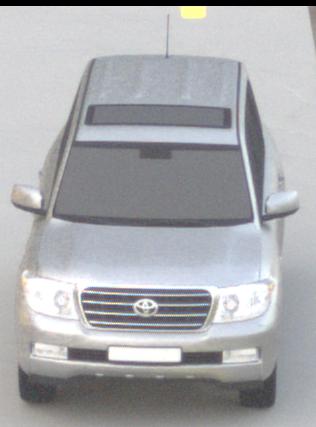
Make: Toyota
Model: Land Cruiser V8 4.7
Detailed model: Land Cruiser V8 (J20)
Model produced from: 2008/03
Model produced until: 2009/11
Doors: 5
Color: white
Road condition: dry road
Daytime: sunrise or sunset
Contrast: low contrast